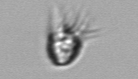
Label: Ciliophora